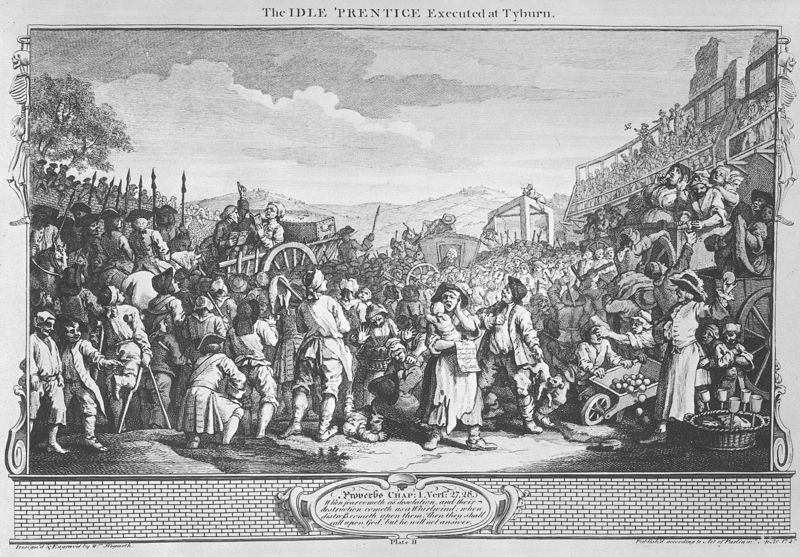
Titel: The idle ‘prentice executed at Tyburn
Künstler: William Hogarth
Schlagwörter: frauen, menschen, männer, schwarz, zeichnung, hund, ansammlung, fest, masse, versammlung, hinrichtung, feld, hügel, mutter, england, karren, kinder, pferde, reiter, äpfel, schrift, tribüne, grafik, graphik, kutsche, krieg, schlacht, soldaten, kartusche, aufruhr, druck, lithographie, schwarz-weiß, radierung, illustration, text, uniform, waffen, aufstand, bürger, menschenmenge, tribühne, sarg, lanzen, kupferstich, spektakel, englisch, krüppel, kriegt, skellet, skelet, tex, execution, 1789, menner, bürgeraufstand, tyburn